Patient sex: M
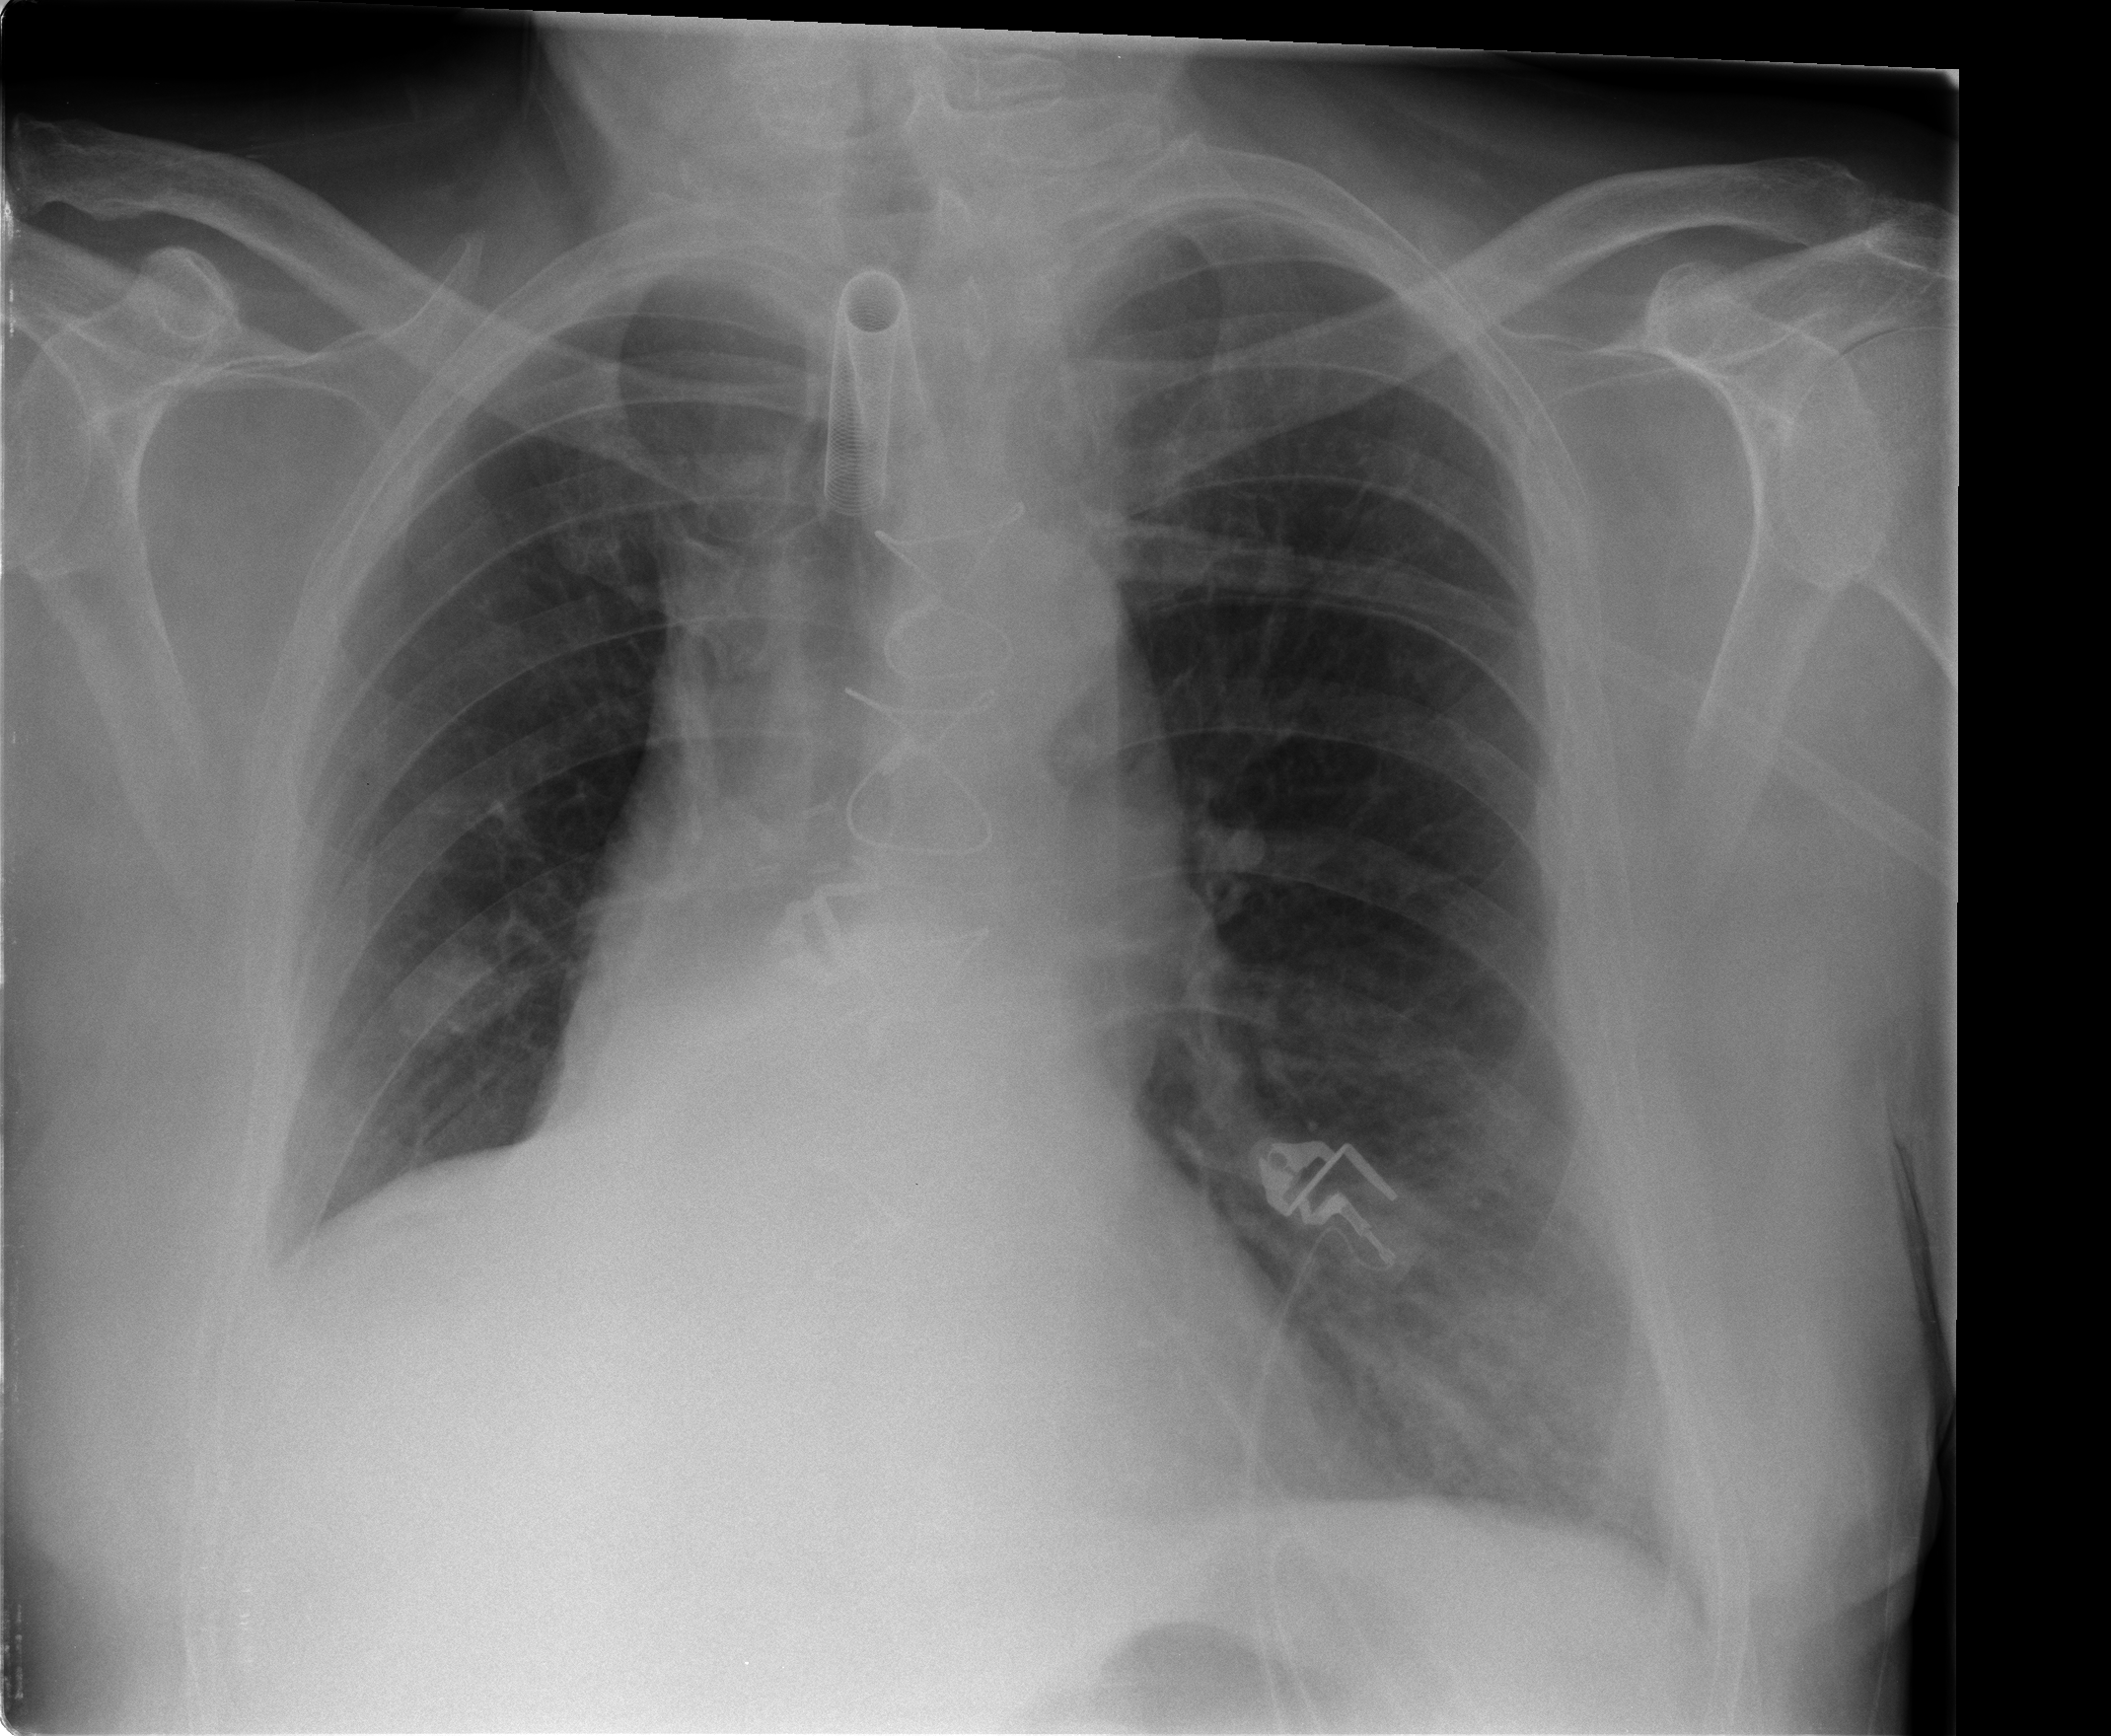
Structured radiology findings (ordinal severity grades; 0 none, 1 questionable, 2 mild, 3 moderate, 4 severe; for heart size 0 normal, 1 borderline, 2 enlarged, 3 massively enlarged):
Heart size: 0
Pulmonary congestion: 0
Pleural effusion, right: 0
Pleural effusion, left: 0
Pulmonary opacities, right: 0
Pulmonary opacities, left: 0
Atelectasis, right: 2
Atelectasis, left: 0